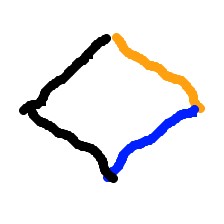
Shape: rhombus